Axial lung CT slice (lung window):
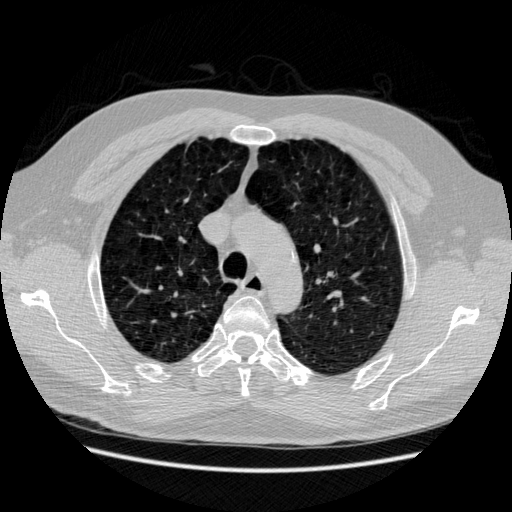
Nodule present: no